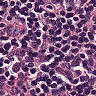
Metastatic tissue present: no